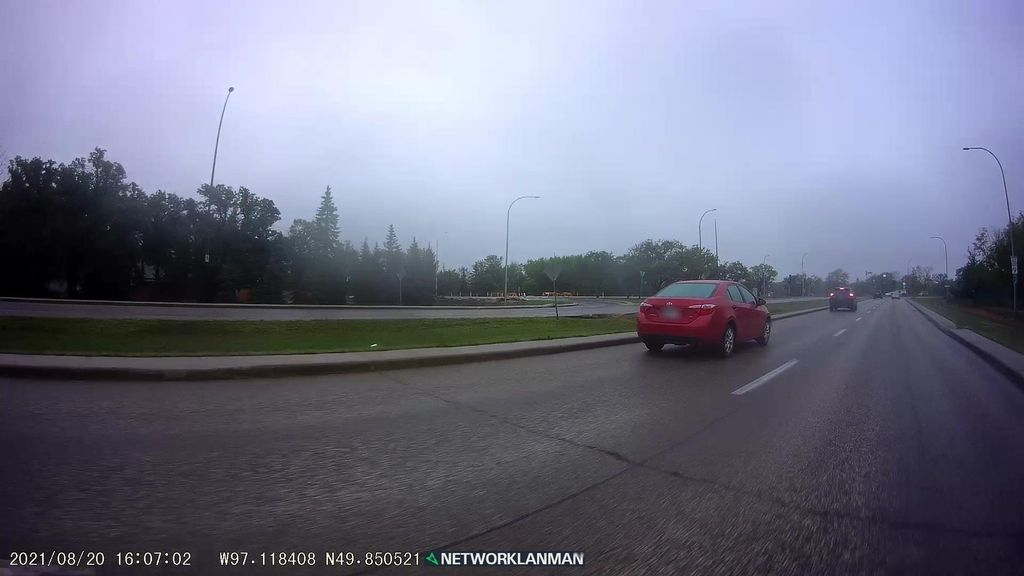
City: winnipeg